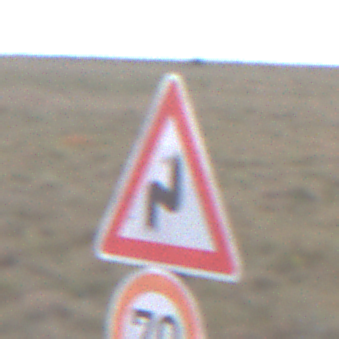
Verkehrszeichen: DoppelkurveRechts
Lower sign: Geschwindigkeit70
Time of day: SunriseSunset
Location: Outdoor (Nature)
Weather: Overcast
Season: NotSpecified
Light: Natural